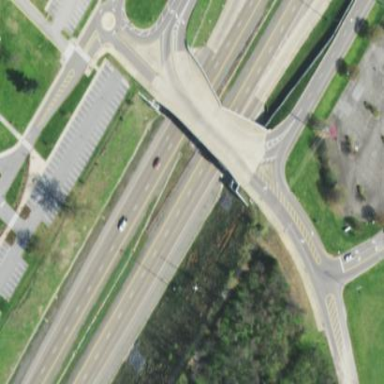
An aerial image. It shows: Bridge that serves as overpass.